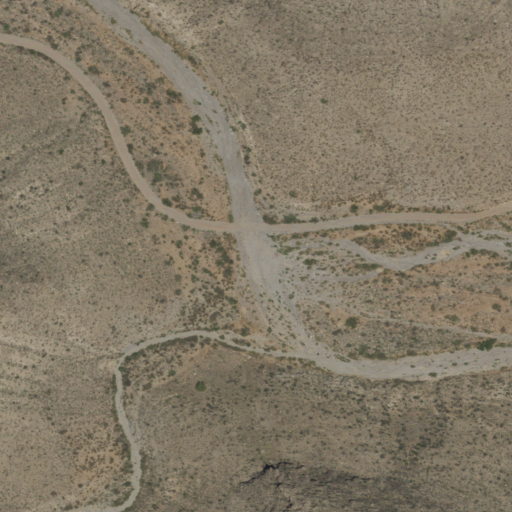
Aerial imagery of valley in New Mexico named Granite canyon containing only shrub